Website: bh-photo
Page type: newsletter-management
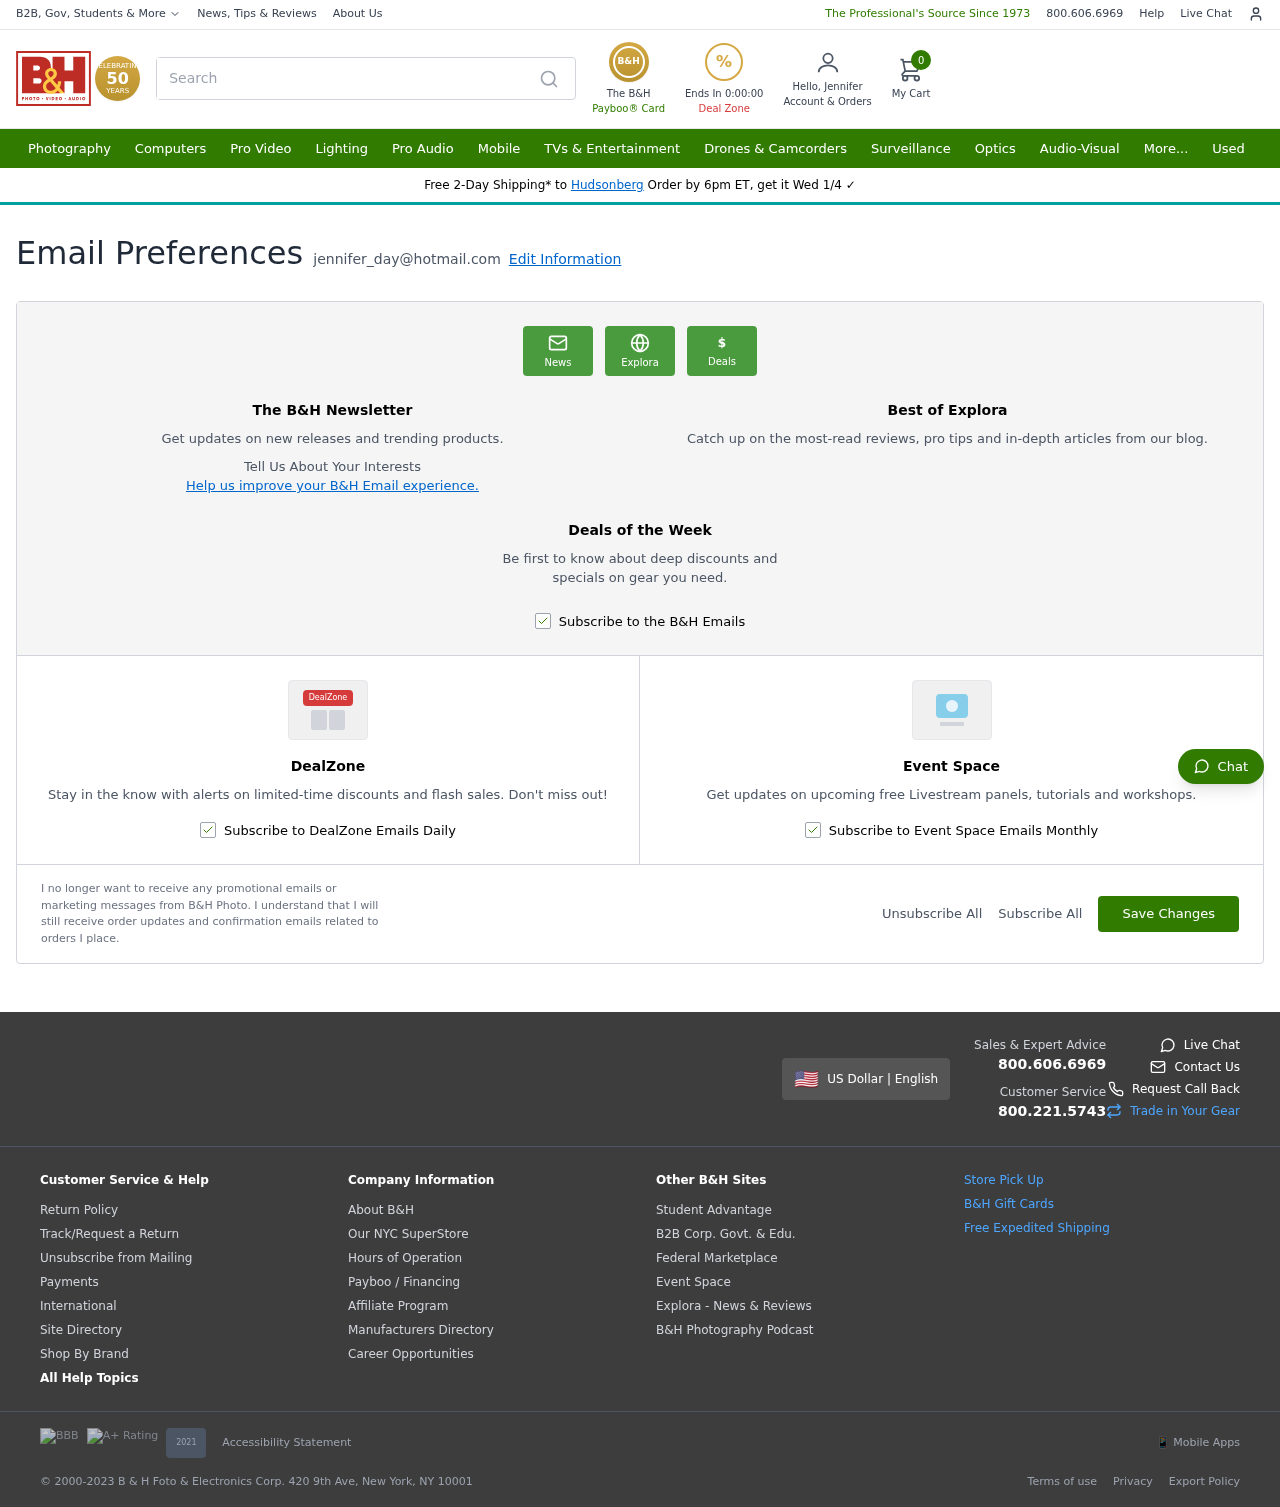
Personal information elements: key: PII_CITY
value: Hudsonberg
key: PII_EMAIL
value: jennifer_day@hotmail.com
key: PII_FIRSTNAME
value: Jennifer
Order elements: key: ORDER_DEAL_END
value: Ends In 0:00:00
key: ORDER_NUM_ITEMS
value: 0
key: ORDER_DELIVERY_DATE
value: Wed 1/4
Search elements: key: HEADER_SEARCH
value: Search